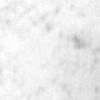
Label: no_change